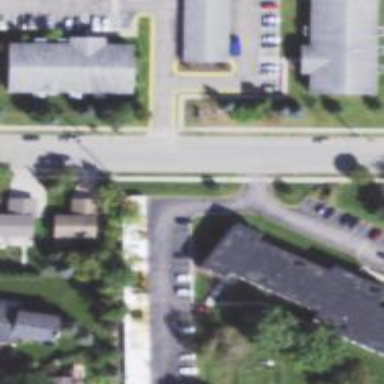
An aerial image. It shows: Asphalt road in living street.